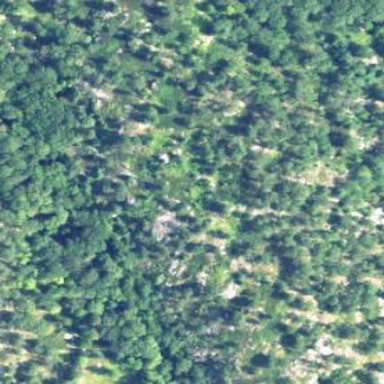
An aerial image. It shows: Patch of scrub vegetation.